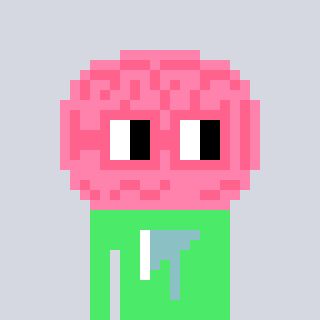
a pixel art character with square pink glasses, a brain-shaped head and a teal-colored body on a cool background